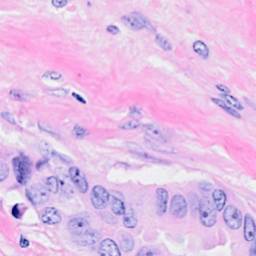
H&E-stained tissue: Breast